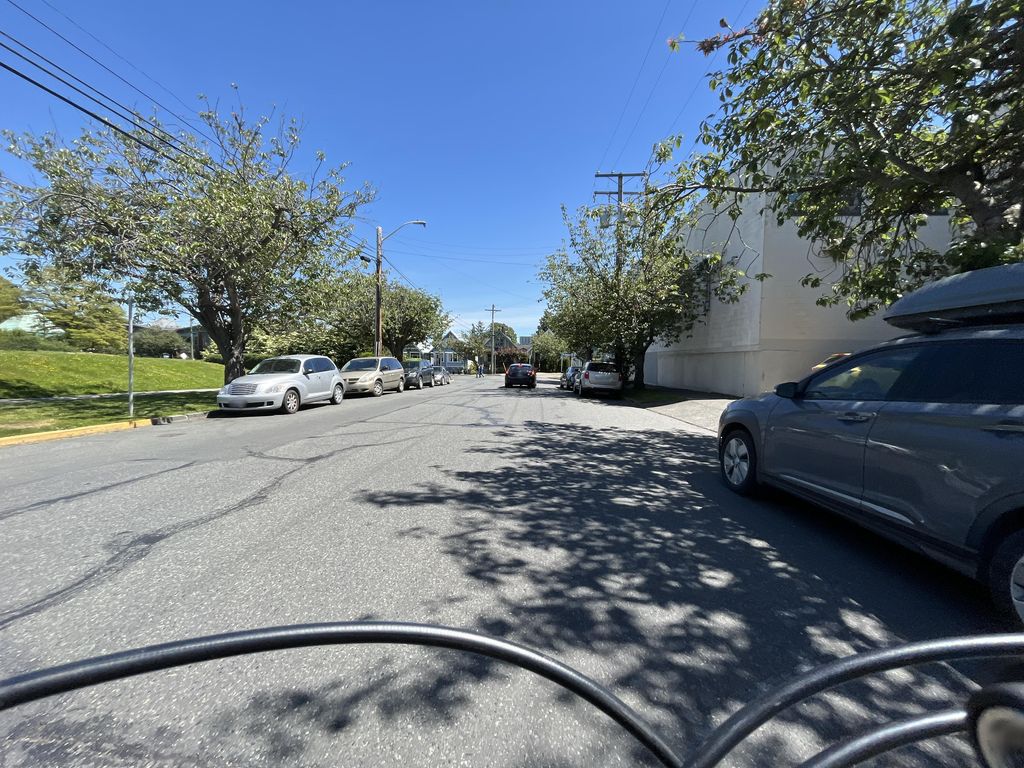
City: victoria